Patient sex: M
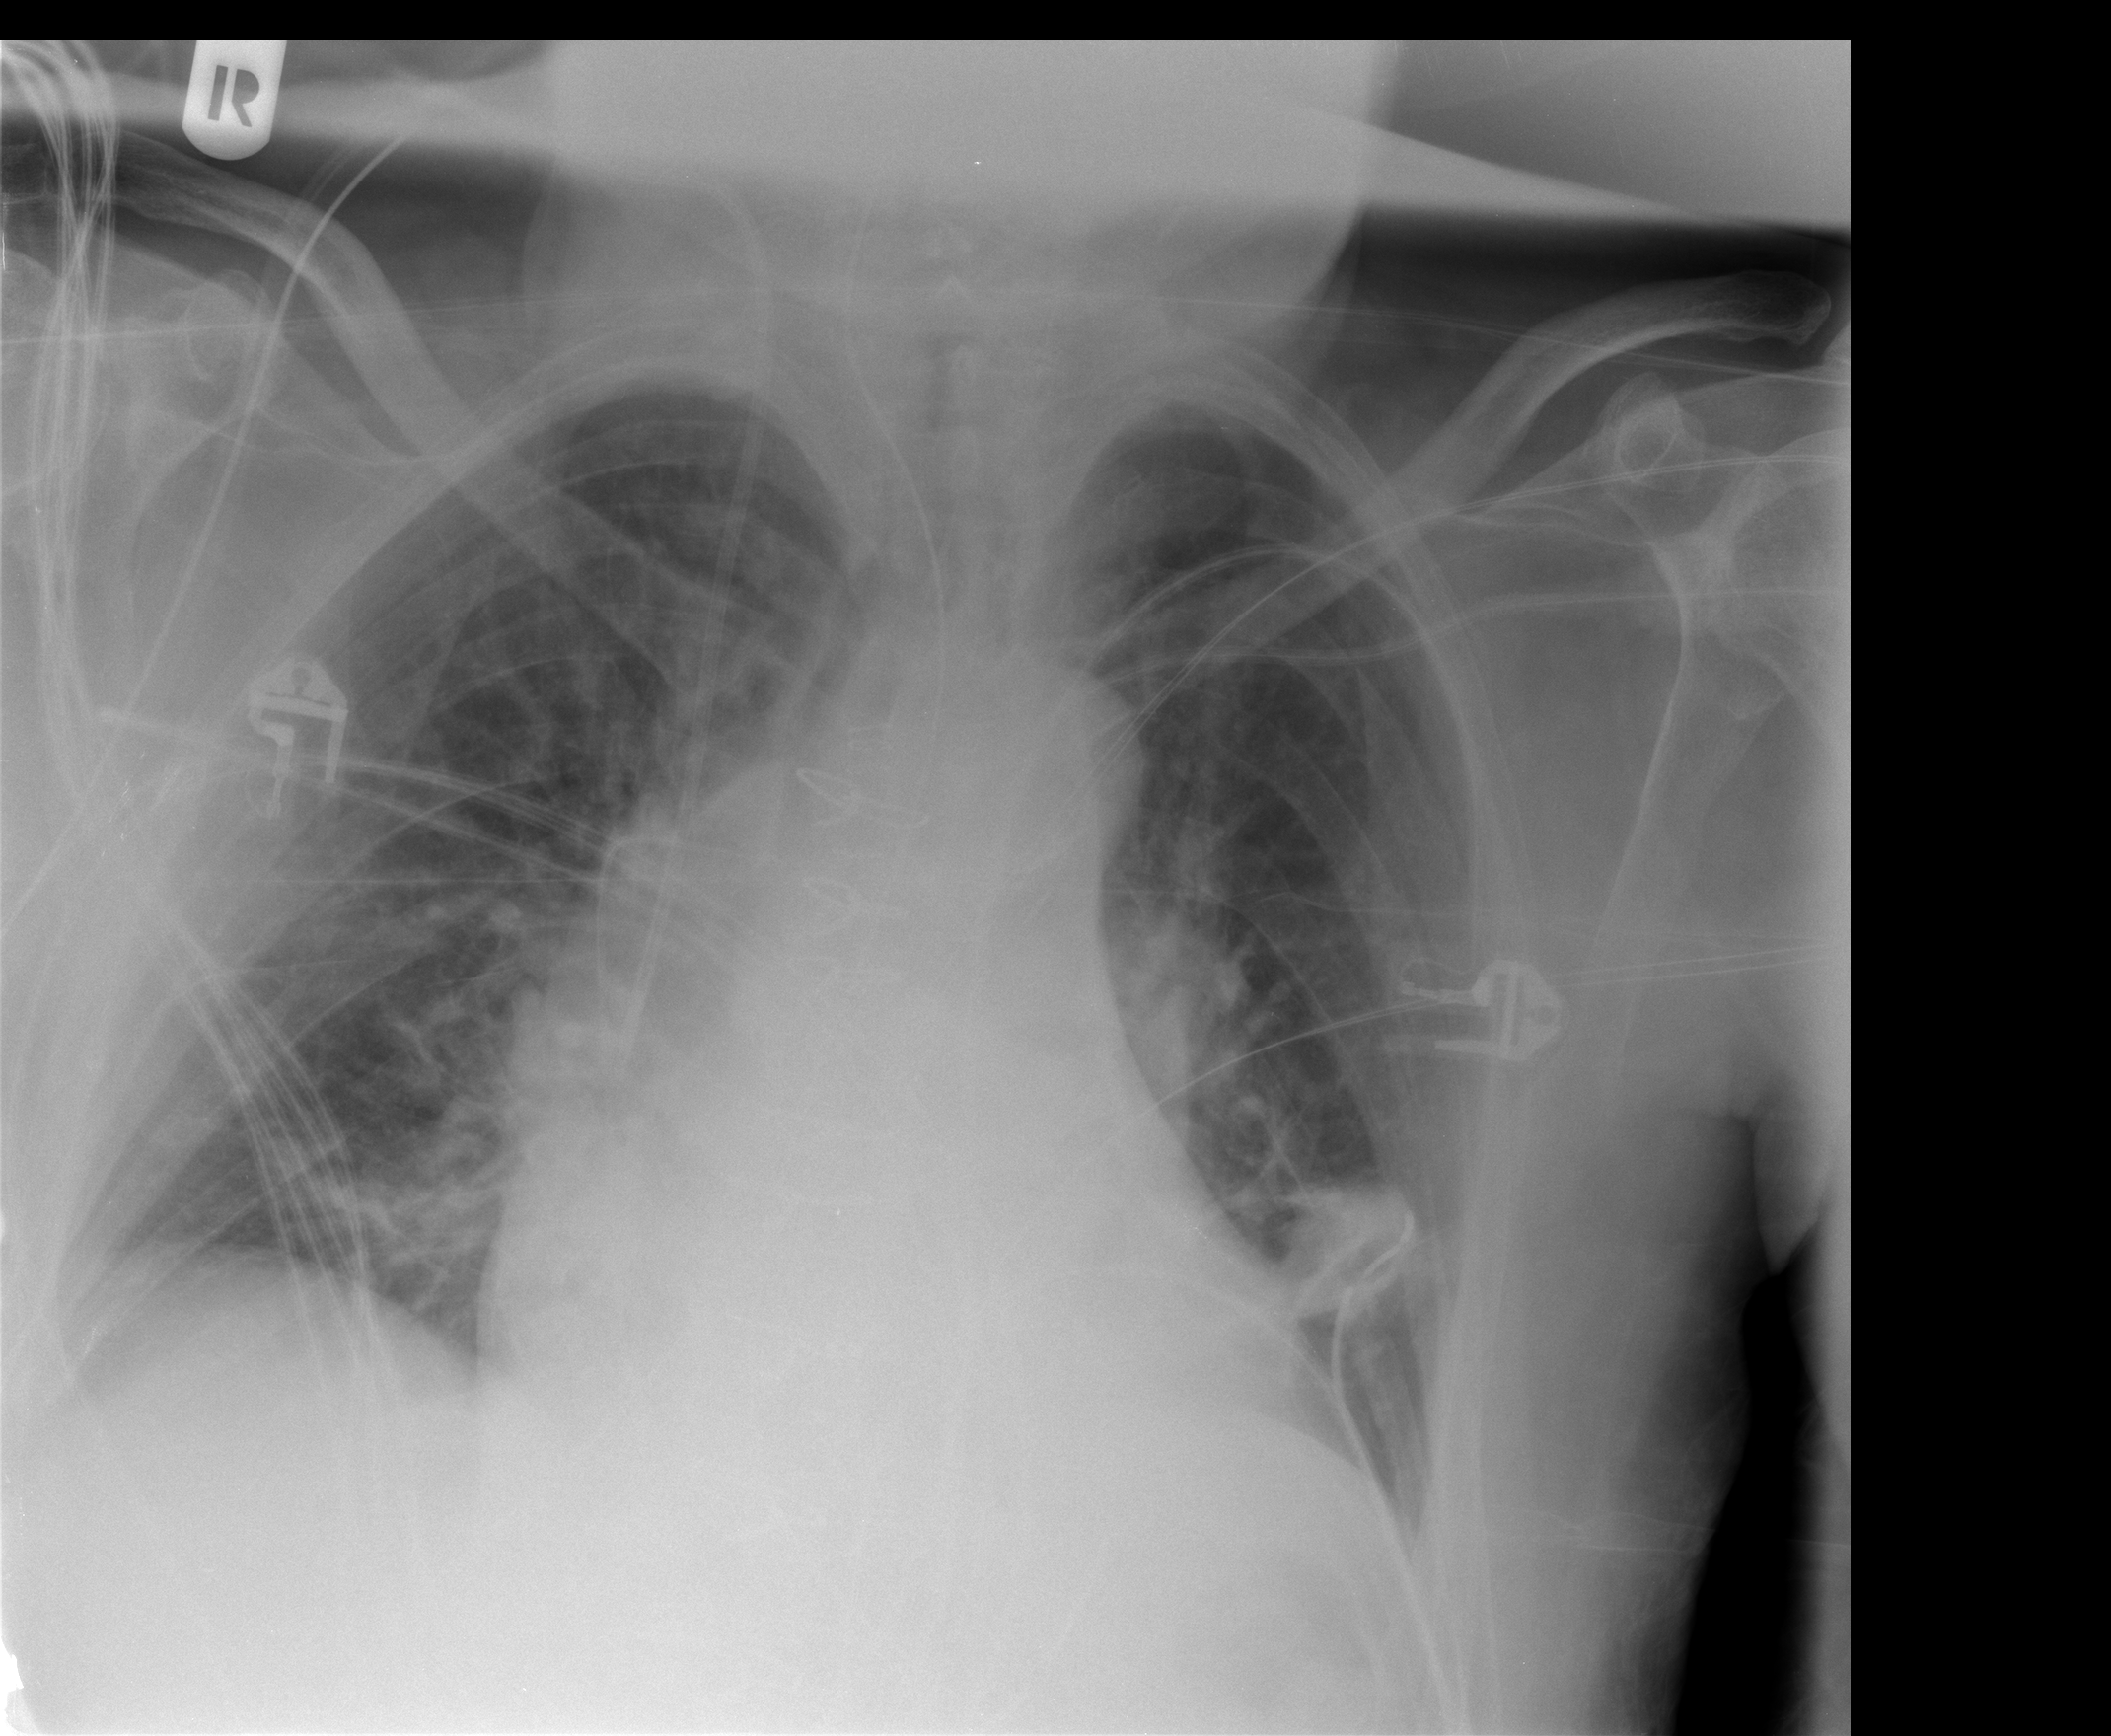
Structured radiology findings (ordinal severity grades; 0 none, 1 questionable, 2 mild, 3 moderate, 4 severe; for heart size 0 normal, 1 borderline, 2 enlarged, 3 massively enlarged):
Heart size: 1
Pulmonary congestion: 2
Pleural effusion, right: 1
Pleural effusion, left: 0
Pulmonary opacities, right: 1
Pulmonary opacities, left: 0
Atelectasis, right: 1
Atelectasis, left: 0